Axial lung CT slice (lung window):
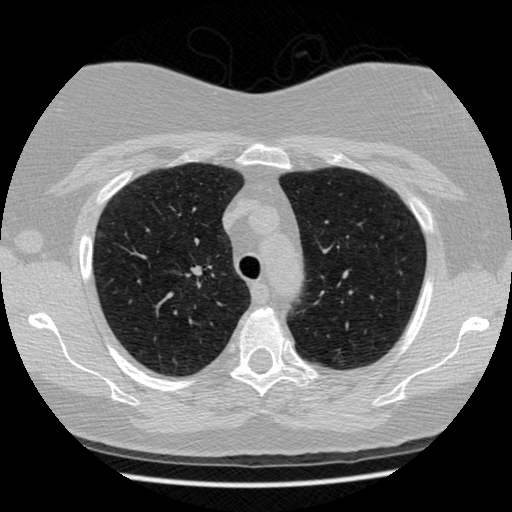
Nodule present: no